Question: I have fields which have as name a the date of delivery, as you can see here:

I have around 75 columns like that. I have a bug when I want to compute the value P1 because it does not find the field. BTW, I have very stranges values for my coefficients T1, T2 (which are dates) and thus A and B which are datediff. There is the code:
'''
Sub vcm_fc()
Dim db As Database, T As Date, longest As Integer, nearest_date As Date, rsb As DAO.Recordset, strsqlb As String
Dim strsqla As String, rsa As Recordset, maturity As Date, T1 As Date, T2 As Date, P1 As Double, P2 As Double
Dim a As Integer, B As Integer, j As Integer, rsc As DAO.Recordset, strqlc As String, settlementbis As String
Dim settlement As String, maturitybis As Date, ym As Integer, ymbis As Integer
Set db = CurrentDb()
T = DateSerial(2020, 8, 15)
nearest_date = DFirst("PricingDate", "fc_historical")
longest = DateDiff("m", nearest_date, T)
db.Execute "CREATE TABLE time_series " _
& "(PricingDate CHAR);"
db.Execute " INSERT INTO time_series " _
& "SELECT PricingDate " _
& "FROM fc_historical " _
& "ORDER BY PricingDate;"
For i = 1 To longest
db.Execute " ALTER TABLE time_series " _
& "ADD COLUMN F_" & i & " Number;"
strsqla = "SELECT PricingDate, F_" & i & " FROM time_series ORDER BY PricingDate"
Set rsa = db.OpenRecordset(strsqla, dbOpenDynaset)
rsa.MoveFirst
rsa.Delete 'delete the first row which is blank when the time series table is created'
rsa.MoveFirst
While (Not rsa.EOF())
rsa.Edit
maturity = DateAdd("m", i, rsa.Fields("PricingDate").Value)
ym = Year(maturity) - 2000
settlement = "1/" & Month(maturity) & "/" & ym
strsqlb = "SELECT Pricingdate, " & settlement & " FROM fc_historical ORDER BY PricingDate;"
Set rsb = db.OpenRecordset(strsqlb, dbOpenDynaset)
rsb.MoveLast
T1 = rsb.Fields("PricingDate").Value
maturitybis = DateAdd("m", i, maturity)
ymbis = Year(maturitybis) - 2000
settlementbis = "1/" & Month(maturitybis) & "/" & ymbis
strsqlc = "SELECT Pricingdate, " & settlementbis & " FROM fc_historical ORDER BY PricingDate;"
Set rsc = db.OpenRecordset(strsqlc, dbOpenDynaset)
rsc.MoveLast
T2 = rsc.Fields("PricingDate").Value
a = DateDiff("d", T1, rsa.Fields("PricingDate").Value)
B = DateDiff("d", rsa.Fields("PricingDate").Value, T2)
P1 = rsb.Fields(settlement).Value
P2 = rsc.Fields(settlementbis).Value
rsa.Fields("F_" & i) = (P1 * B + P2 * a) / (a + B)
rsa.Update
rsa.MoveNext
Wend
Next i
End Sub
'''
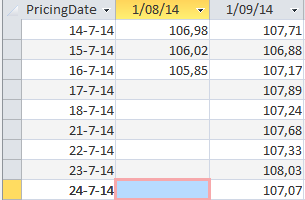
Answer: Have added as an answer so I can get the format for the code. This code will take your date field names and place them as record values - you may need to muck around with the fld.Name to make sure it isn't US date format (8th Jan, 9th Jan, etc for your table example) along with the price for that date.
'''
Sub Put_Field_Names_As_Record_Values()
Dim DB As DAO.Database
Dim OldTable As DAO.TableDef
Dim fld As DAO.Field
Set DB = CurrentDb()
Set OldTable = DB.TableDefs("time_series")
DoCmd.SetWarnings False
For Each fld In OldTable.Fields
If IsDate(fld.Name) Then
Debug.Print fld.Name & " : " & SQLDate(fld.Name)
DoCmd.RunSQL "INSERT INTO MyNewTable (PricingDate, SettlementDate, Price) " & _
"SELECT PricingDate," & SQLDate(fld.Name) & ", [" & fld.Name & "] FROM time_series"
End If
Next fld
DoCmd.SetWarnings True
End Sub
Function SQLDate(varDate As Variant) As String
'Purpose: Return a delimited string in the date format used natively by JET SQL.
'Argument: A date/time value.
'Note: Returns just the date format if the argument has no time component,
' or a date/time format if it does.
'Author: Allen Browne. allen@allenbrowne.com, June 2006.
If IsDate(varDate) Then
If DateValue(varDate) = varDate Then
SQLDate = Format$(varDate, "\#mm\/dd\/yyyy\#")
Else
SQLDate = Format$(varDate, "\#mm\/dd\/yyyy hh\:nn\:ss\#")
End If
End If
End Function
'''
You can then run queries on the table:
'''
SELECT SUM(Price)
FROM MyNewTable
WHERE PricingDate<=#07/16/2014# AND SettlementDate=#01/08/2014#
'''
Edit:
Edit 2: Manually create the MyNewTable and set PricingDate and SettlementDate as key fields.
I've updated to convert the field name into the correct date - <URL>
On my test it converted all dates to the first of each month correctly.